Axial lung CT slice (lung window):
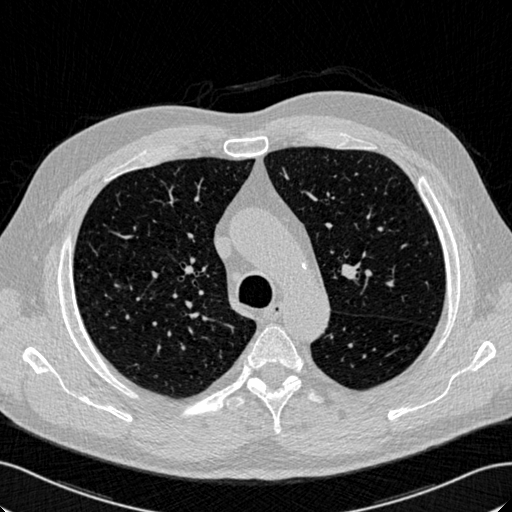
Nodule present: no